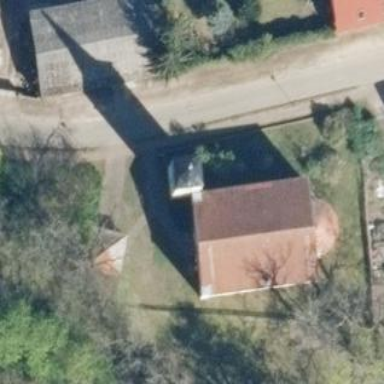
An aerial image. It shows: Church which is place of worship.